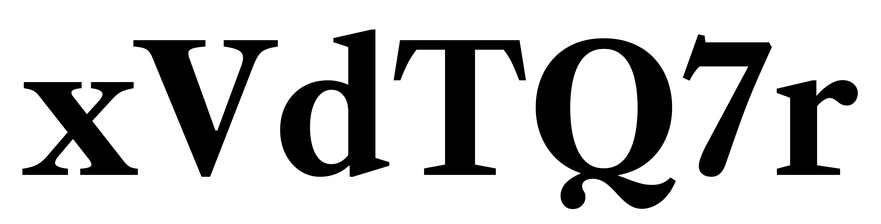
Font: LibreCaslonText_Bold